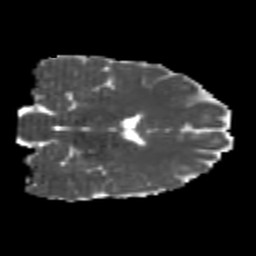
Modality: MD
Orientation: coronal
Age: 25
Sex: female
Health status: healthy
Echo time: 0.074 s